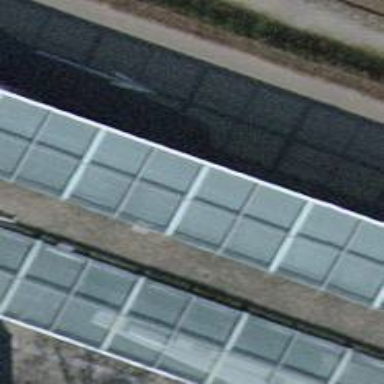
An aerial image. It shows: Bus stop equipped with public transport stop position.